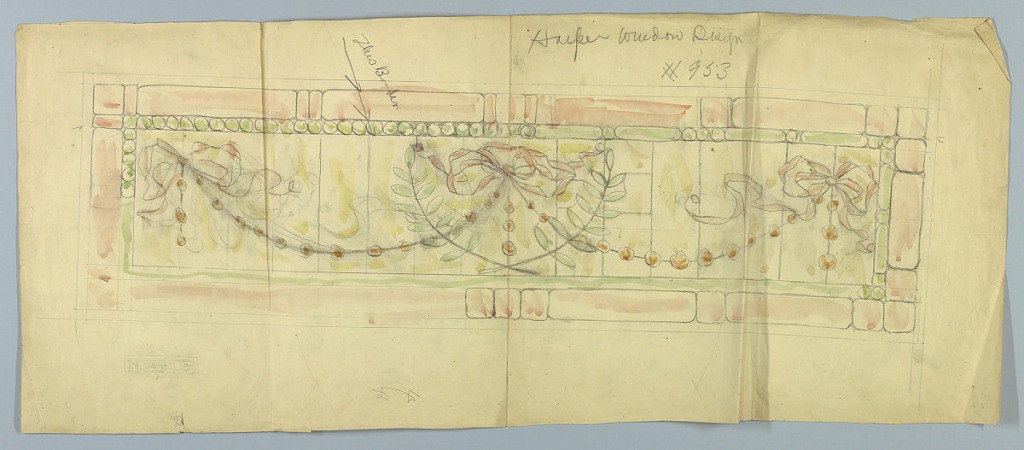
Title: Cartoon for Harper Window with Alternate Border Design, Larchmont Yacht Club, Larchmont, NY
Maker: Alice Cordelia Morse, American, 1863–1961
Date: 1896–97
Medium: Graphite, brush and watercolor on pierced tracing paper
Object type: Drawing
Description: Design in horizontal rectangle of laurel leaves and garlands crisscrossing in green, with tied bows in pink; framed by chartreuse beaded border and pink brick border.